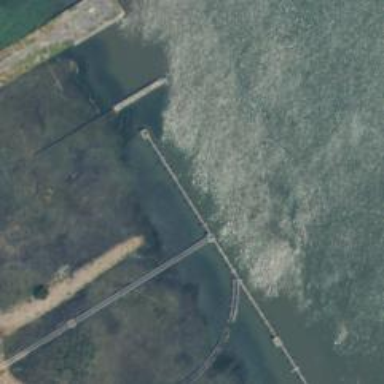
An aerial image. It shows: Man-made pier.